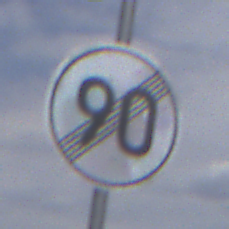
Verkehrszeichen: EndeGeschwindigkeit90
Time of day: Midday
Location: Outdoor (Nature)
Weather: PartlyCloudy
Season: NotSpecified
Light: Natural